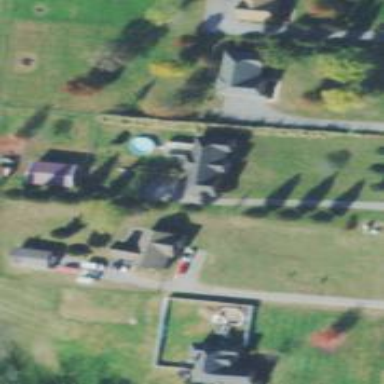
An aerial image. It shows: Driveway.